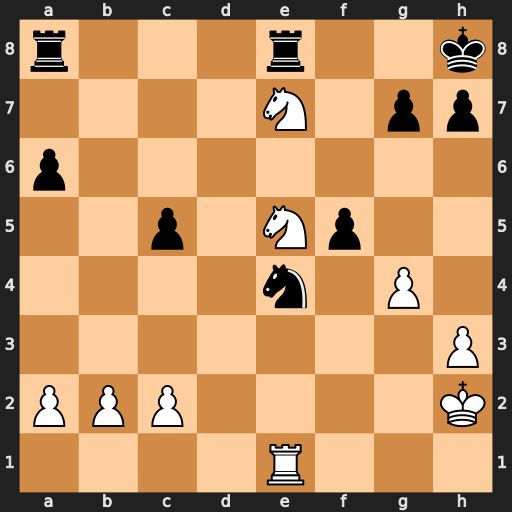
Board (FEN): r3r2k/4N1pp/p7/2p1Np2/4n1P1/7P/PPP4K/4R3
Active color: w
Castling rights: -
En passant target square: -
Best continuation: Nf7#